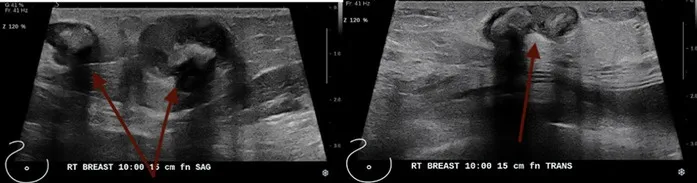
Right breast ultrasound demonstrates multiple abscesses at the 10 o'clock position 15 cm from the nipple.
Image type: radiology (ultrasound)